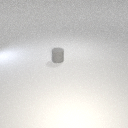
small gray rubber cylinder